Question: Ok so when I go to create a new project in Visual C# 2010 Express i have several options, to create a normal WPF App or to create a WPF RIBBON App.
As you can see below, every time I want to add SOMETHING to the ribbon, it's disabled. Why? What use is a ribbon that won't let you add stuff? How can I get this beast to let me add stuff to my ribbon?
Thanks!

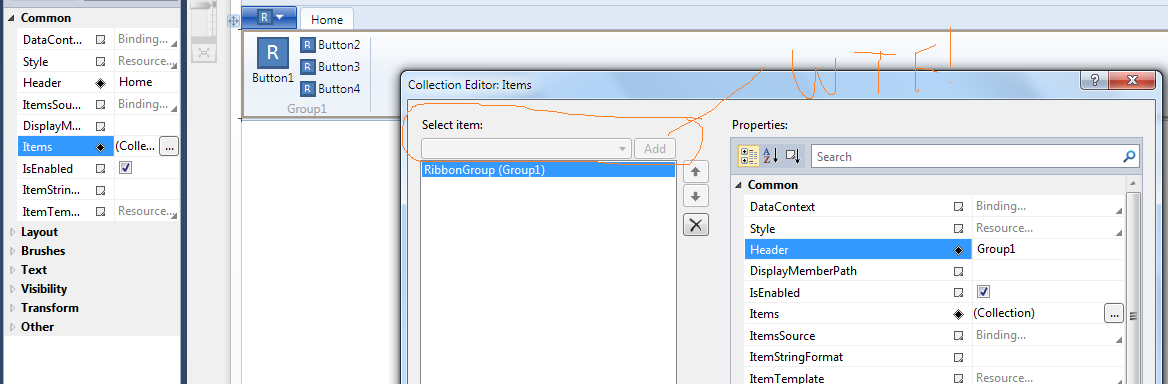
Answer: Microsoft's Ribbon is still a preview and therefore does not have full designer support. The Items collection is of type UIElementCollection, which is fairly general.
So control developers need to tell Visual Studio what the valid types that can be added to Items using <URL>. But since the design experience for the Ribbon is currently missing, the dialog above cannot add items.